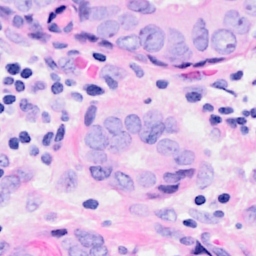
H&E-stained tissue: Breast